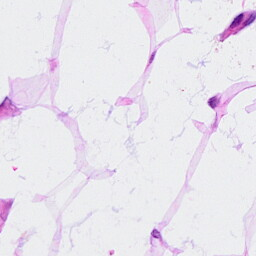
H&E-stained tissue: Breast